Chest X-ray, AP view. Patient: 26 years old, sex M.
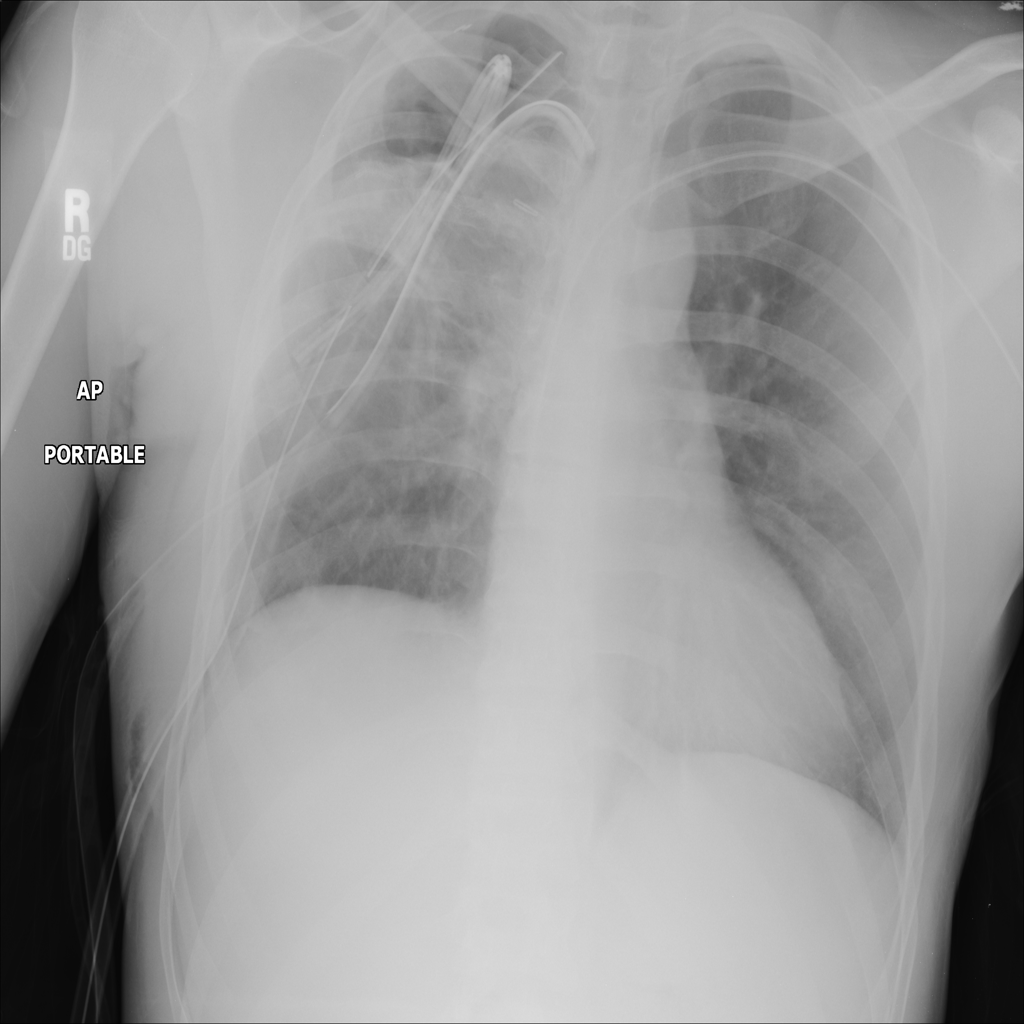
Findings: Consolidation, Pneumothorax